Question: I am trying to learn ASP.NET MVC (C#), and am currently tackling ViewModels. I understand the purpose of ViewModels, and I can get data through to the screen using them, but am having difficulties with understanding their relationship with - another new element for me - interfaces.
I want to achieve the following View:

You can see I have a simple initial insert form for adding a new staff member, with a dropdown for salutations. Following this, there is a second form for editing where I iterate through available staff members, placing their values into relevant input fields, where the salutation dropdown defaults to their relative salutation.
I have two Domain Models / tables, 'Prm_Staff' and 'Prm_Salutation', which I am accessing (wrong word, I think) via the ViewModel Staff_VM:
'''
public class Staff_VM
{
public int StaffID { get; set; }
public int SalutationID { get; set; }
public string FName { get; set; }
public string LName { get; set; }
public bool Active { get; set; }
public List<Prm_Salutation> AvailableSalutations { get; set; }
}
public class StaffMembers
{
public Staff_VM StaffVm;
public IEnumerable<Staff_VM> ListStaffVms;
}
'''
In my controller:
'''
var activeSalts = (from a in db.Prm_Salutations
where a.Active == true
orderby a.Desc ascending
select a).ToList();
var model = new StaffMembers
{
ListStaffVms = (from a in db.Prm_Staffs
where a.Active == true
orderby a.LName ascending
select new Staff_VM
{
StaffID = a.Prm_StaffID,
SalutationID = a.SalutationID,
FName = a.FName,
LName = a.LName,
Active = a.Active,
AvailableSalutations = activeSalts
}),
StaffVm = new Staff_VM()
{
AvailableSalutations = activeSalts
},
};
return View("StaffMembers", model);
'''
In the View, I refer to that model '@model November.ViewModels.StaffMembers':
'''
@*Record New Staff Member*@
<tr>
<td>
@Html.DropDownListFor(
model => model.StaffVm.SalutationID,
Model.StaffVm.AvailableSalutations.Select(option => new SelectListItem
{
Text = option.Desc.ToString(),
Value = option.Prm_SalutationID.ToString()
}
),
"Choose...")
</td>
<td>@Html.EditorFor(model => model.StaffVm.FName)</td>
<td>@Html.EditorFor(model => model.StaffVm.LName)</td>
<td>@Html.EditorFor(model => model.StaffVm.Active)</td>
</tr>
@*Update Existing Staff Members*@
@foreach (var staff in Model.ListStaffVms)
{
<tr>
<td>@Html.HiddenFor(model => staff.StaffID)@Html.ValueFor(model => staff.StaffID) </td>
<td>
@Html.DropDownListFor(
model => staff.SalutationID, staff.AvailableSalutations.Select(option => new SelectListItem
{
Selected = (option.Prm_SalutationID == staff.SalutationID),
Text = option.Desc.ToString(),
Value = option.Prm_SalutationID.ToString()
}
),
"Choose...")
</td>
<td>@Html.EditorFor(model => staff.FName)</td>
<td>@Html.EditorFor(model => staff.LName)</td>
<td>@Html.EditorFor(model => staff.Active)</td>
<td><a href="/Settings/DeleteStaff?id=@Html.ValueFor(model => staff.StaffID)">Delete</a></td>
</tr>
}
'''
ActionResult:
'''
public ActionResult UpdateStaff(StaffMembers list)
{
if (ModelState.IsValid)
{
foreach (var staffVm in list.ListStaffVms)
{
Prm_Staff staff = db.Prm_Staffs.Find(staffVm.StaffID);
staff.SalutationID = staffVm.SalutationID;
staff.FName = staffVm.FName;
staff.LName = staffVm.LName;
staff.Active = staffVm.Active;
}
db.SaveChanges();
ViewBag.rtrn = "Successfully Updated.";
return RedirectToAction("Parameters", new { param = "Staff Members", rtrn = ViewBag.rtrn });
}
else
{
ViewBag.rtrn = "Failed ! Please try again.";
return RedirectToAction("Parameters", new { param = "Staff Members", rtrn = ViewBag.rtrn });
}
}
'''
EDIT: Updated to show most recent changes
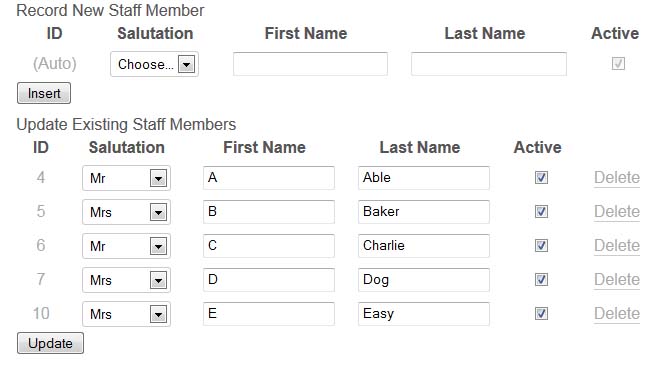
Answer: I think you should consider change your ViewModel. Also do something like below:
'''
public class Staff_VM
{
public int ID { get; set; }
public int SalutationID { get; set; }
public string FName { get; set; }
public string LName { get; set; }
public bool Active { get; set; }
}
public class MyViewModel
{
public Staff_VM StaffVm { get; set; }
public List<Staff_VM> ListStaffVms { get; set; }
public List<Prm_Salutation> AvailableSalutations { get; set; }
}
'''
'''
[HttpGet]
public ActionResult Add_Update_Staff()
{
var model = new MyViewModel
{
ListStaffVms = (from a in db.Prm_Staffs
where a.Active == true
orderby a.LName ascending
select new Staff_VM
{
ID = a.Id,
SalutationID = a.SalutationID,
FName = a.FName,
LName = a.LName,
Active = a.Active
}),
AvailableSalutations = (from p in db.Prm_Salutations
where a.Active == true
orderby p.Desc ascending
select p).ToList()
};
return View(model);
}
'''
'''
[HttpPost]
public ActionResult Add_Update_Staff(MyViewModel model, string buttonType)
{
if (buttonType == "Insert")
{
if (ModelState.IsValid)
{
//save a new staff info
return RedirectToAction("Index", "Home");
}
}
if (buttonType == "Update")
{
foreach (var staffVm in model.ListStaffVms)
{
// update each record here
}
return RedirectToAction("Index", "Home");
}
model.AvailableSalutations = (from p in db.Prm_Salutations
orderby p.Desc ascending
select p).ToList();
return View(model);
}
'''
You may need to add validation for insert and update staff info
'''
@using (Html.BeginForm("Add_Update_Staff", "Staff"))
{
<tr>
<td>
@Html.DropDownListFor(
model => model.StaffVm.SalutationID, Model.AvailableSalutations.Select(option => new SelectListItem
{
Text = option.Desc.ToString(),
Value = option.Prm_SalutationID.ToString()
}
), "Choose...")
</td>
<td>@Html.EditorFor(model => model.StaffVm.FName)</td>
<td>@Html.EditorFor(model => model.StaffVm.LName)</td>
<td>@Html.EditorFor(model => model.StaffVm.Active)</td>
</tr>
<input type="submit" value="Insert" name="buttonType" />
for (int i = 0; i < Model.ListStaffVms.Count(); i++)
{
<tr>
<td>@Html.HiddenFor(m => m.ListStaffVms[i].ID)@Html.ValueFor(m => m.ListStaffVms[i].ID) </td>
<td>
@Html.DropDownListFor(
m => m.ListStaffVms[i].SalutationID, Model.AvailableSalutations.Select(option => new SelectListItem
{
Selected = (option.Prm_SalutationID == Model.ListStaffVms[i].SalutationID),
Text = option.Desc.ToString(),
Value = option.Prm_SalutationID.ToString()
}), "Choose...")
</td>
<td>@Html.EditorFor(model => model.ListStaffVms[i].FName)</td>
<td>@Html.EditorFor(model => model.ListStaffVms[i].LName)</td>
<td>@Html.EditorFor(model => model.ListStaffVms[i].Active)</td>
<td><a href="/Settings/DeleteStaff?id=@Html.ValueFor(model => model.ListStaffVms[i].ID)">Delete</a></td>
<hr />
</tr>
}
<input type="submit" value="Update" name="buttonType" />
}
'''